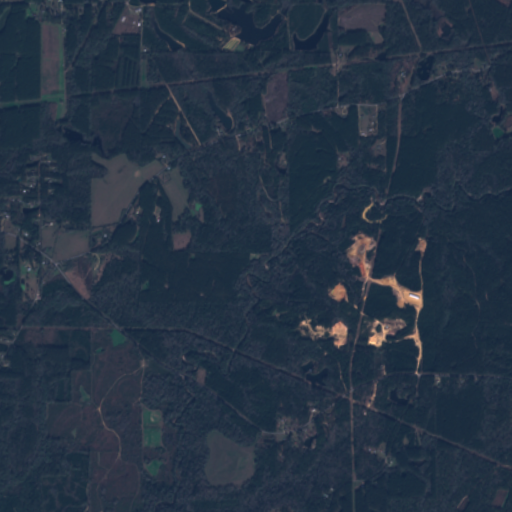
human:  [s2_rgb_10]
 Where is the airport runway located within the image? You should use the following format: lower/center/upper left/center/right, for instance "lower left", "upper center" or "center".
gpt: The airport runway is located in the lower right of the image.
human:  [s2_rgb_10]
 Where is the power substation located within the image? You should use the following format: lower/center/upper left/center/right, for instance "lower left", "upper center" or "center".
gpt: The power substation is located in the upper center of the image.
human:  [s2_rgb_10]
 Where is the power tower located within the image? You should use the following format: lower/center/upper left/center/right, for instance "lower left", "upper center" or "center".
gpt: The power tower is located in the upper left of the image.
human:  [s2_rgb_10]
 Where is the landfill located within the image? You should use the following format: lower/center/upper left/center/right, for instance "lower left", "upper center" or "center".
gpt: There is no landfill in the image.